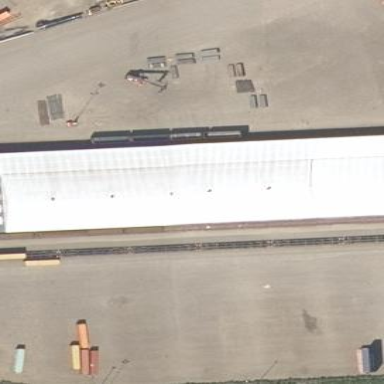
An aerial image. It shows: Warehouse.